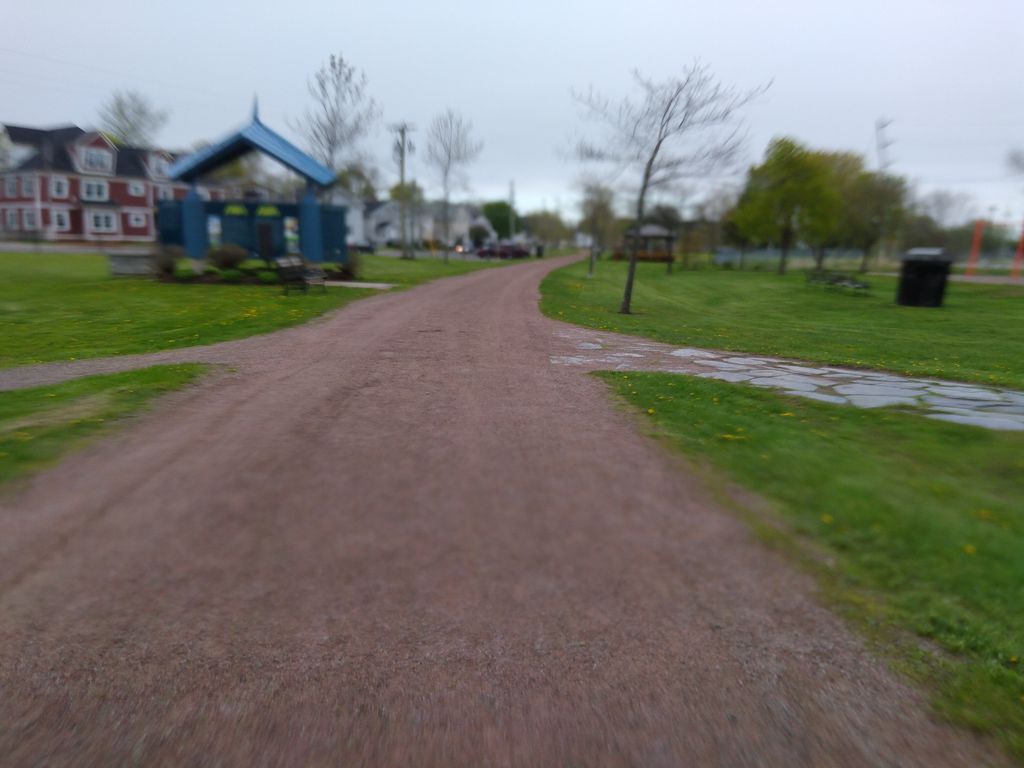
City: charlottetown